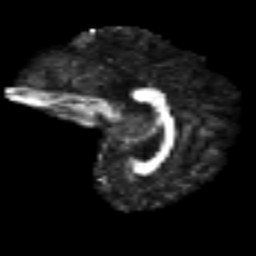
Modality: FA
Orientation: sagittal
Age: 36
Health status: ill
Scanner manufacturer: philips
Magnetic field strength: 3 T
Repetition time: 9 s
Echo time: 0.127 s